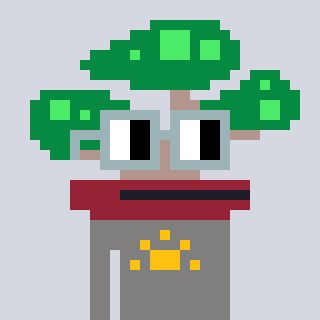
a pixel art character with square dark gray glasses, a bonsai-shaped head and a bluegrey-colored body on a cool background